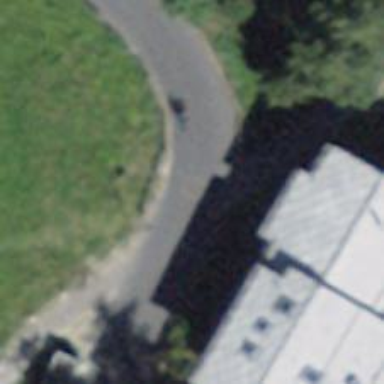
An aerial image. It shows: Cobblestone footway.